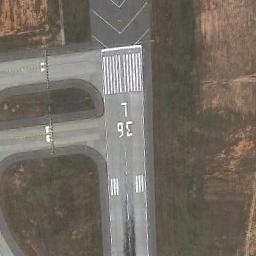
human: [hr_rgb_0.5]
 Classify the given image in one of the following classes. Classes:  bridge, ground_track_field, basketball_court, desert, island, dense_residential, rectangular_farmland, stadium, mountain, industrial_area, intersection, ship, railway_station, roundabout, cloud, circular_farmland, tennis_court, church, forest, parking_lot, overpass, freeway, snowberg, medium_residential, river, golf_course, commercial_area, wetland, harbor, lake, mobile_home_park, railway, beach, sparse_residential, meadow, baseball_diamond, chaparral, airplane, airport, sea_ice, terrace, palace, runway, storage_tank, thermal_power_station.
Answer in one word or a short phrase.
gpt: runway